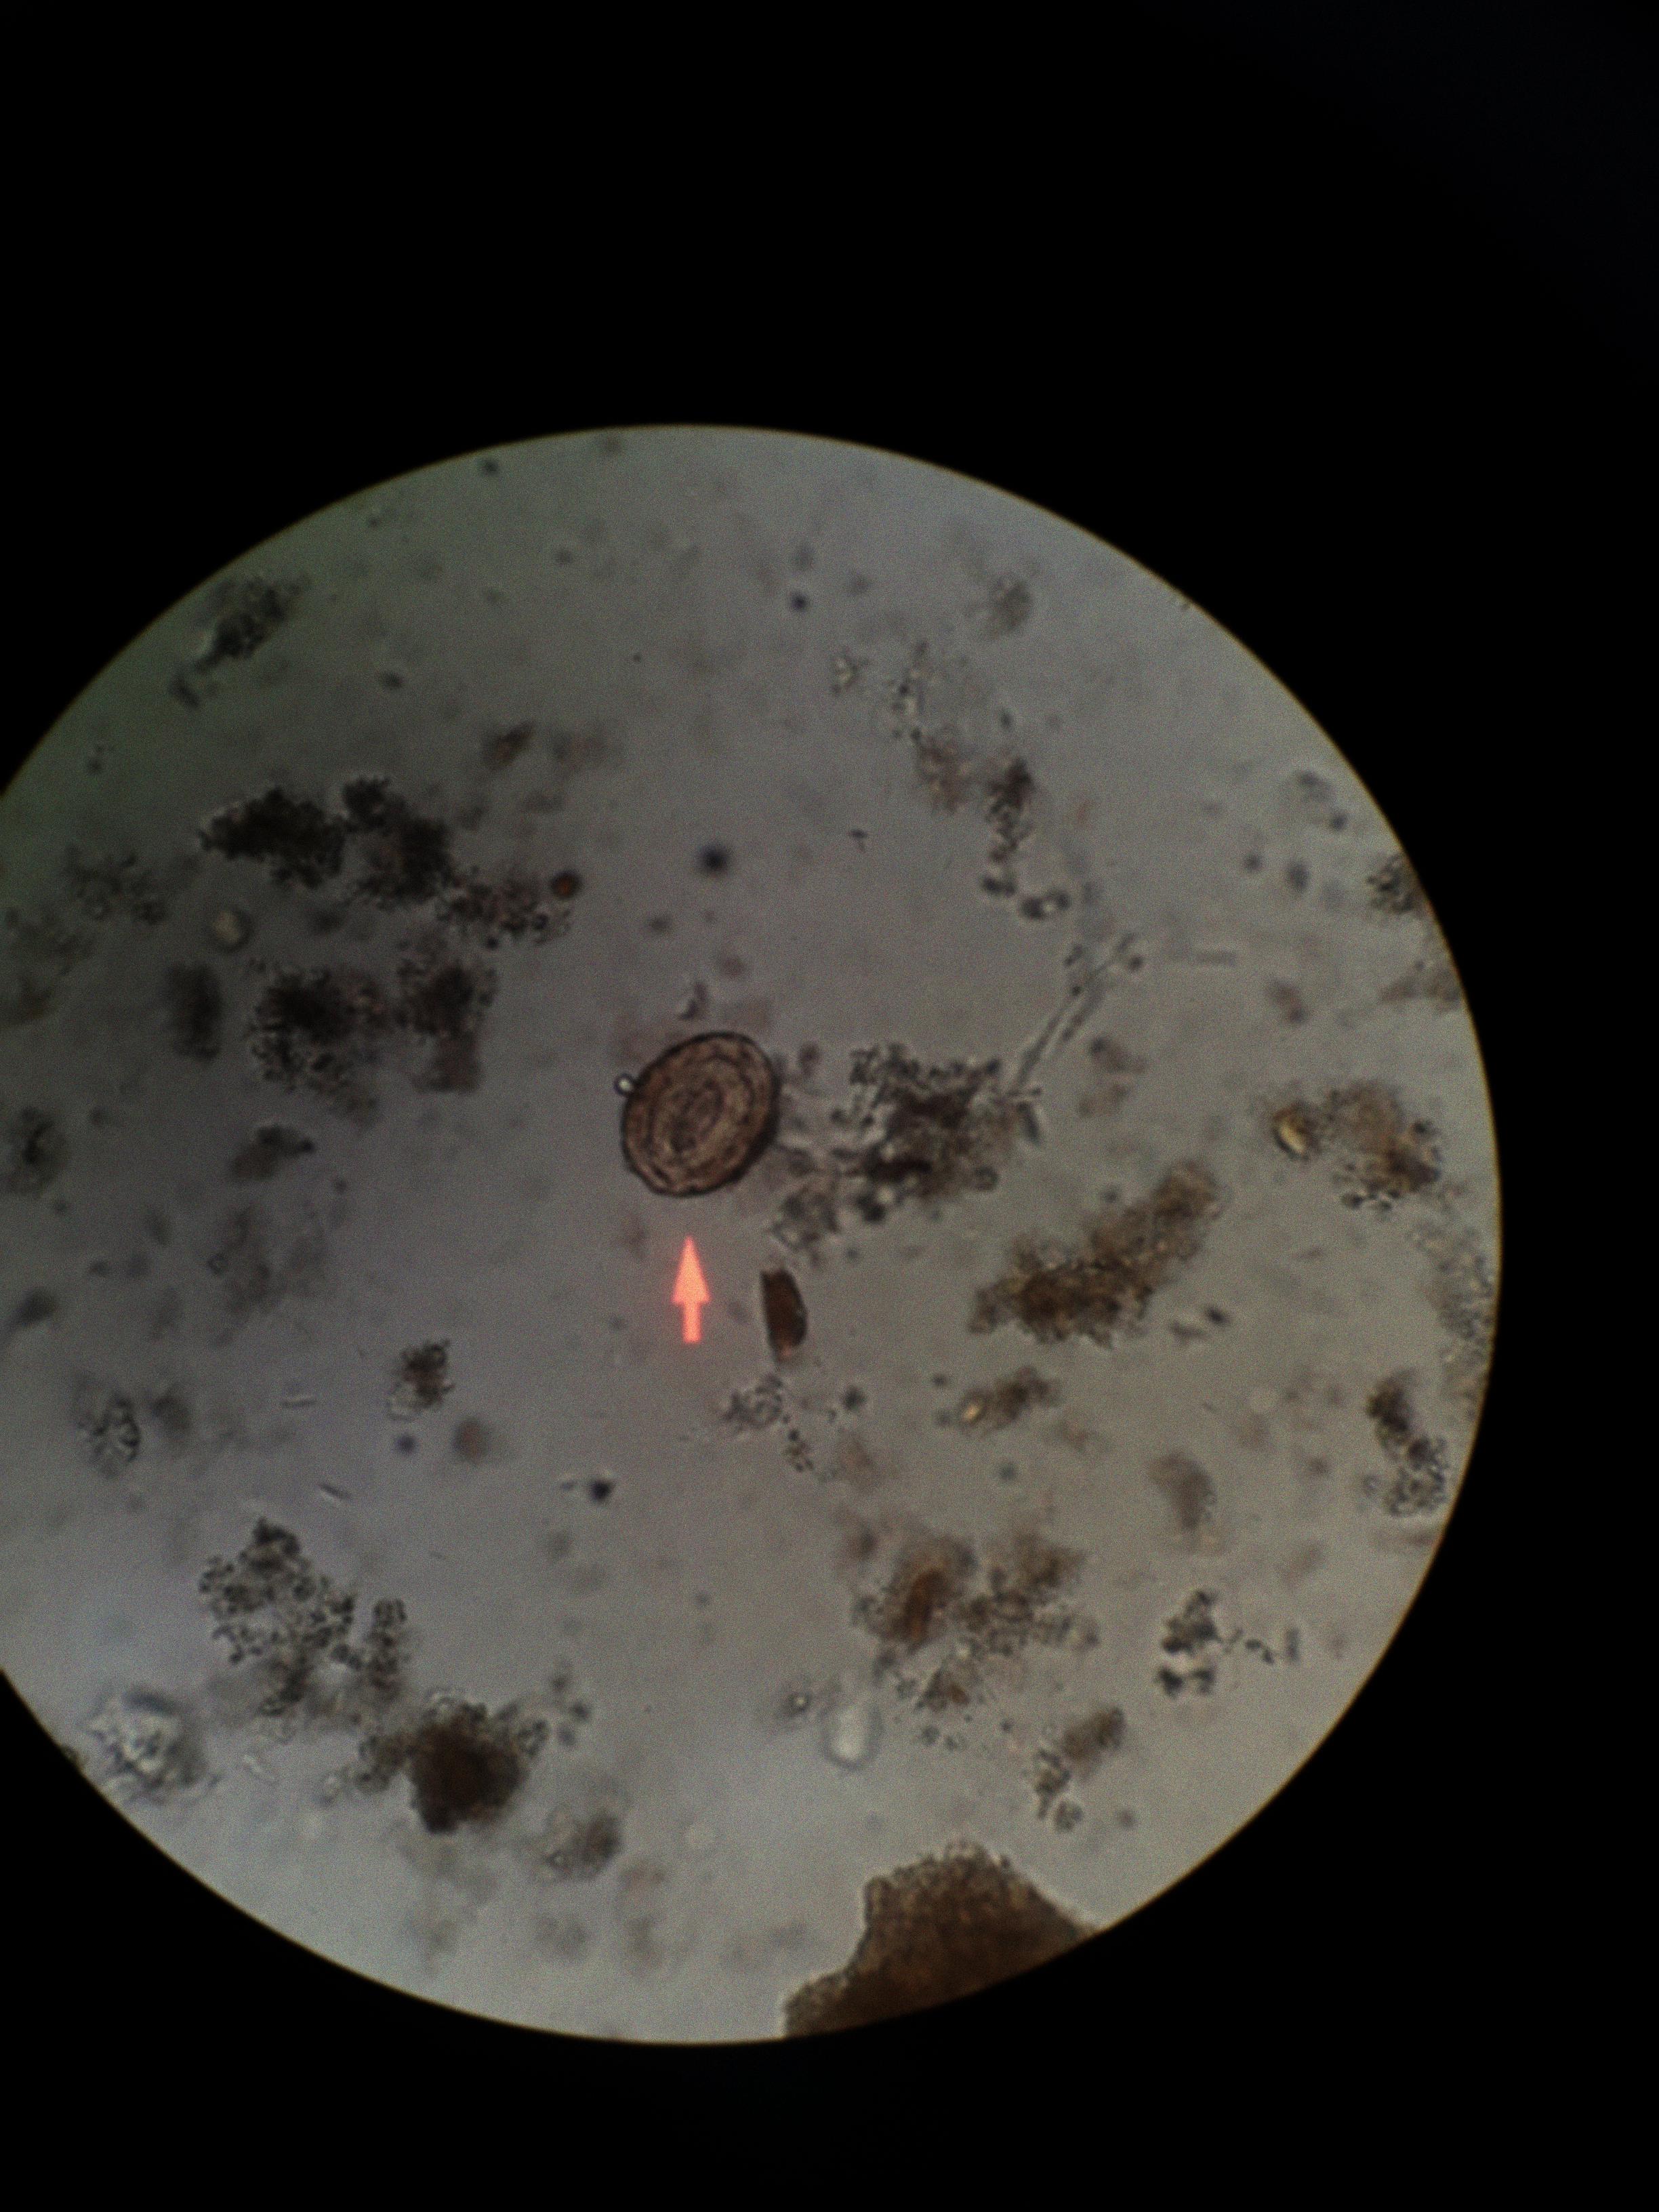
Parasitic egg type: Ascaris lumbricoides